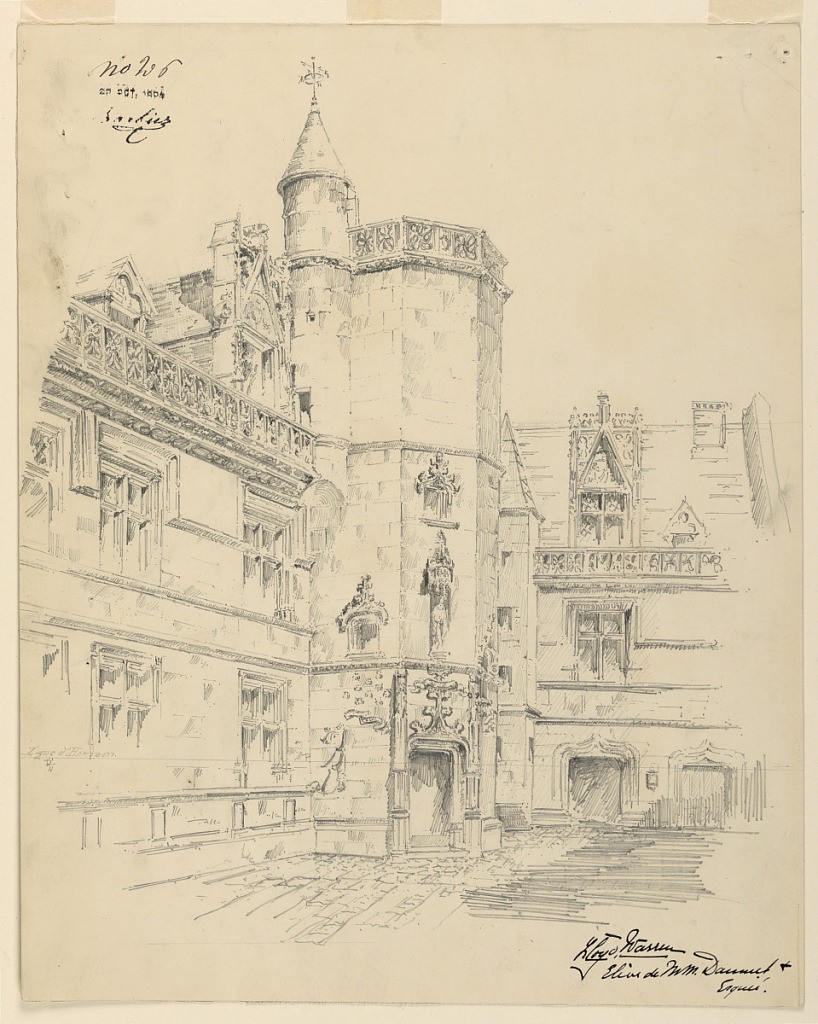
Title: The Inner Entrance to the Hôtel de Cluny, Paris
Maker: Lloyd Eliot Warren, American, b. France, 1868–1922
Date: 1894
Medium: Graphite on illustration board
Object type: Drawing
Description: View of the corner of the court of a medieval building, the Hotel de Cluny. Indication of a horiztonal line.